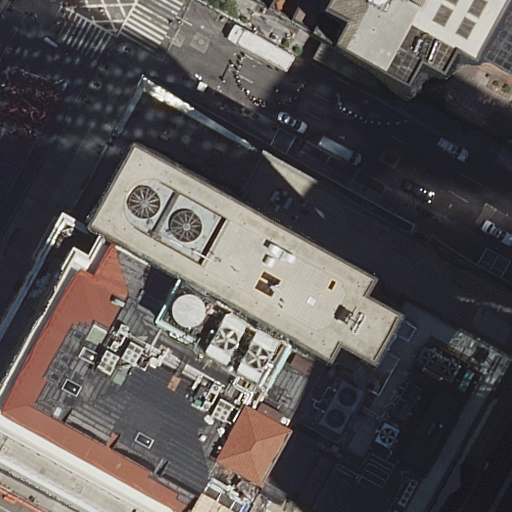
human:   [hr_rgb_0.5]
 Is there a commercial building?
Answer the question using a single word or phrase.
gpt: no

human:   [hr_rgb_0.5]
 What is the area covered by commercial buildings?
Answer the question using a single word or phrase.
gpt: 0m2

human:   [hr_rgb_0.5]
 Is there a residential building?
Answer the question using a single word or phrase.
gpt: yes

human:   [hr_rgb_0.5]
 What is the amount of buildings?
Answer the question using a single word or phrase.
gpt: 5

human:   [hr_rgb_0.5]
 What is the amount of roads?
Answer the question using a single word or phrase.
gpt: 2

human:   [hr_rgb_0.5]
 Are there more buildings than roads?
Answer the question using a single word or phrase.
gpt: yes

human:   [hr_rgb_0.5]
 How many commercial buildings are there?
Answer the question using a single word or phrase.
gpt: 0

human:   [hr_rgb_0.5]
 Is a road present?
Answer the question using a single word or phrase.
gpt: yes

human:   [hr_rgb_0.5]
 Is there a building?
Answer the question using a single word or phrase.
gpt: yes

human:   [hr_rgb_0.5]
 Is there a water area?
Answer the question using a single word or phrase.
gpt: no

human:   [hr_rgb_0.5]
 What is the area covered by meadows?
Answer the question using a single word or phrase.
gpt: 0m2

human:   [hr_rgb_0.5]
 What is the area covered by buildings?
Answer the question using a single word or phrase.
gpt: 2125m2

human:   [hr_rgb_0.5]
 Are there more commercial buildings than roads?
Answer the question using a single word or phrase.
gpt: no

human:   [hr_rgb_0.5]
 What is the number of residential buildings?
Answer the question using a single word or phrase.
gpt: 5

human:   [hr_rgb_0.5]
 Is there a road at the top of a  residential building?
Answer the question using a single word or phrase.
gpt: yes

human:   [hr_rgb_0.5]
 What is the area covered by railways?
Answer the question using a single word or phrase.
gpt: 0m2

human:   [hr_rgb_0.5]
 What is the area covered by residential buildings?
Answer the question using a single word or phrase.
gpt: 2125m2

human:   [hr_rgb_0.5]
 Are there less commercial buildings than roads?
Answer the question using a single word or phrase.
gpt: yes

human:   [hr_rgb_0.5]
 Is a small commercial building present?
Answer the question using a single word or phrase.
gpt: no

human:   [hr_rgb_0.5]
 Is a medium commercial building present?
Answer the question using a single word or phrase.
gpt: no

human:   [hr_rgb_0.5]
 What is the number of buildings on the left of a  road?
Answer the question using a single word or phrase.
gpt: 1

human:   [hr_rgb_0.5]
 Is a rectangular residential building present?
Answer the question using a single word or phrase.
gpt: yes

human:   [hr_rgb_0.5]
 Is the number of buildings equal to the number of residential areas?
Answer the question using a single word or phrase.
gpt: no

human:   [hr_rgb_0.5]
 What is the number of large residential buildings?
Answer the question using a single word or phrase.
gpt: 2

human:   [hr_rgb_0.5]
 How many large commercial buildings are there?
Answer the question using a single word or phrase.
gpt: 0

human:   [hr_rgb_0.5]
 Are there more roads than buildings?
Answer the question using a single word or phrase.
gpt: no

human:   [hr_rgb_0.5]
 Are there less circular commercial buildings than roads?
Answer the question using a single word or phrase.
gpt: yes

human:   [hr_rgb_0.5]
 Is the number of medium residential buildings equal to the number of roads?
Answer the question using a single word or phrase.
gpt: yes

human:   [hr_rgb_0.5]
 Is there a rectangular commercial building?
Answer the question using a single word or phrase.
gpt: no

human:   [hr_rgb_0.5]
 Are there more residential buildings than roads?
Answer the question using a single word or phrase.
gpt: yes

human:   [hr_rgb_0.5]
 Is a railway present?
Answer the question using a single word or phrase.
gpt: no

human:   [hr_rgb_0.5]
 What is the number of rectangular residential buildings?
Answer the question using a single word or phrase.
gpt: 3

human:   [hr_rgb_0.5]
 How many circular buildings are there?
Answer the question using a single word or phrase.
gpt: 0

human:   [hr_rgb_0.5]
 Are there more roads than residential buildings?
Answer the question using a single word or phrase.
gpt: no

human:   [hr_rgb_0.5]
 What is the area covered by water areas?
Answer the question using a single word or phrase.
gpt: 0m2

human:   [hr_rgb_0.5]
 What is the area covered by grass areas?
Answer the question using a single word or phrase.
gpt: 0m2

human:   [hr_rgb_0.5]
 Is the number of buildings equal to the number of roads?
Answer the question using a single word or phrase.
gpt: no

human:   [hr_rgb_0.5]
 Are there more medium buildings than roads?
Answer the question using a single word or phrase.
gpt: no

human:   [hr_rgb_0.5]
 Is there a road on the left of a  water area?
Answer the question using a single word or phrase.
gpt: no

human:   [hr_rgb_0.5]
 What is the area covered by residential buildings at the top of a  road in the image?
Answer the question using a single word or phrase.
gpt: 230m2

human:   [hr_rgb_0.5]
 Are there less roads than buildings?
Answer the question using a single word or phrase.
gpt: yes

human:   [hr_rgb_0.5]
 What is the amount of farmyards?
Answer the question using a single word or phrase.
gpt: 0

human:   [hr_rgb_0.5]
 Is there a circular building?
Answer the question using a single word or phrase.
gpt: no

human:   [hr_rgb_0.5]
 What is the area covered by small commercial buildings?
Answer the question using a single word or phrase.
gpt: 0m2

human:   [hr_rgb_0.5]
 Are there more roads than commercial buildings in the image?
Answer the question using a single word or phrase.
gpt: yes

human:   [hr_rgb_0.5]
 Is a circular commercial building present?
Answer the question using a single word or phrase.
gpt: no

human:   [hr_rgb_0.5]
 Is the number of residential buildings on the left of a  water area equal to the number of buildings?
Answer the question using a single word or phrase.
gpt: no

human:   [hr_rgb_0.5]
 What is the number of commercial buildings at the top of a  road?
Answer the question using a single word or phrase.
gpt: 0

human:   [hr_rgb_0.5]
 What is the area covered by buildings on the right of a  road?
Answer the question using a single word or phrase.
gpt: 2125m2

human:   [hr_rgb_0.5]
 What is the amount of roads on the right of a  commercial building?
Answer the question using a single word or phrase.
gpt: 0

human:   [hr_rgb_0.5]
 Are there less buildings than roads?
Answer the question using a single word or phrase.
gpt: no

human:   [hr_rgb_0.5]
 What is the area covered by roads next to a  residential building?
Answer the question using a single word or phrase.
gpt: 0m2

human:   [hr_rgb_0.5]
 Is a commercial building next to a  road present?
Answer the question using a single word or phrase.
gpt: no

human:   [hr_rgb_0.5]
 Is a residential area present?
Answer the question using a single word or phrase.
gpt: no

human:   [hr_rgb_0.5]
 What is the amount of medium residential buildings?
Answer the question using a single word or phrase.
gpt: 2

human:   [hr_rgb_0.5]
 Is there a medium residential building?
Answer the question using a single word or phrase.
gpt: yes

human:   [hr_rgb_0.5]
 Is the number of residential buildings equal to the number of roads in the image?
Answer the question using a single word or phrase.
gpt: no

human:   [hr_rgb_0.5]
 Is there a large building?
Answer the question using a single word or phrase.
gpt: yes

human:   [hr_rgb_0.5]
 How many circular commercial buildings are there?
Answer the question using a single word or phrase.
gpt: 0

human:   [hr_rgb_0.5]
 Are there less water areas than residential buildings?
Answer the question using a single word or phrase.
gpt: yes

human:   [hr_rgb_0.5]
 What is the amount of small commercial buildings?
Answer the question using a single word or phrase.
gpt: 0

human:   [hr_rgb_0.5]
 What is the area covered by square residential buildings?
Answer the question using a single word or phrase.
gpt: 0m2

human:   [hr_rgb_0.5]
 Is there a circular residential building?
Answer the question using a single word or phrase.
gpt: no

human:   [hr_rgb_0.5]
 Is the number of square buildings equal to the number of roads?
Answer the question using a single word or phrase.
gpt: no